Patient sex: M
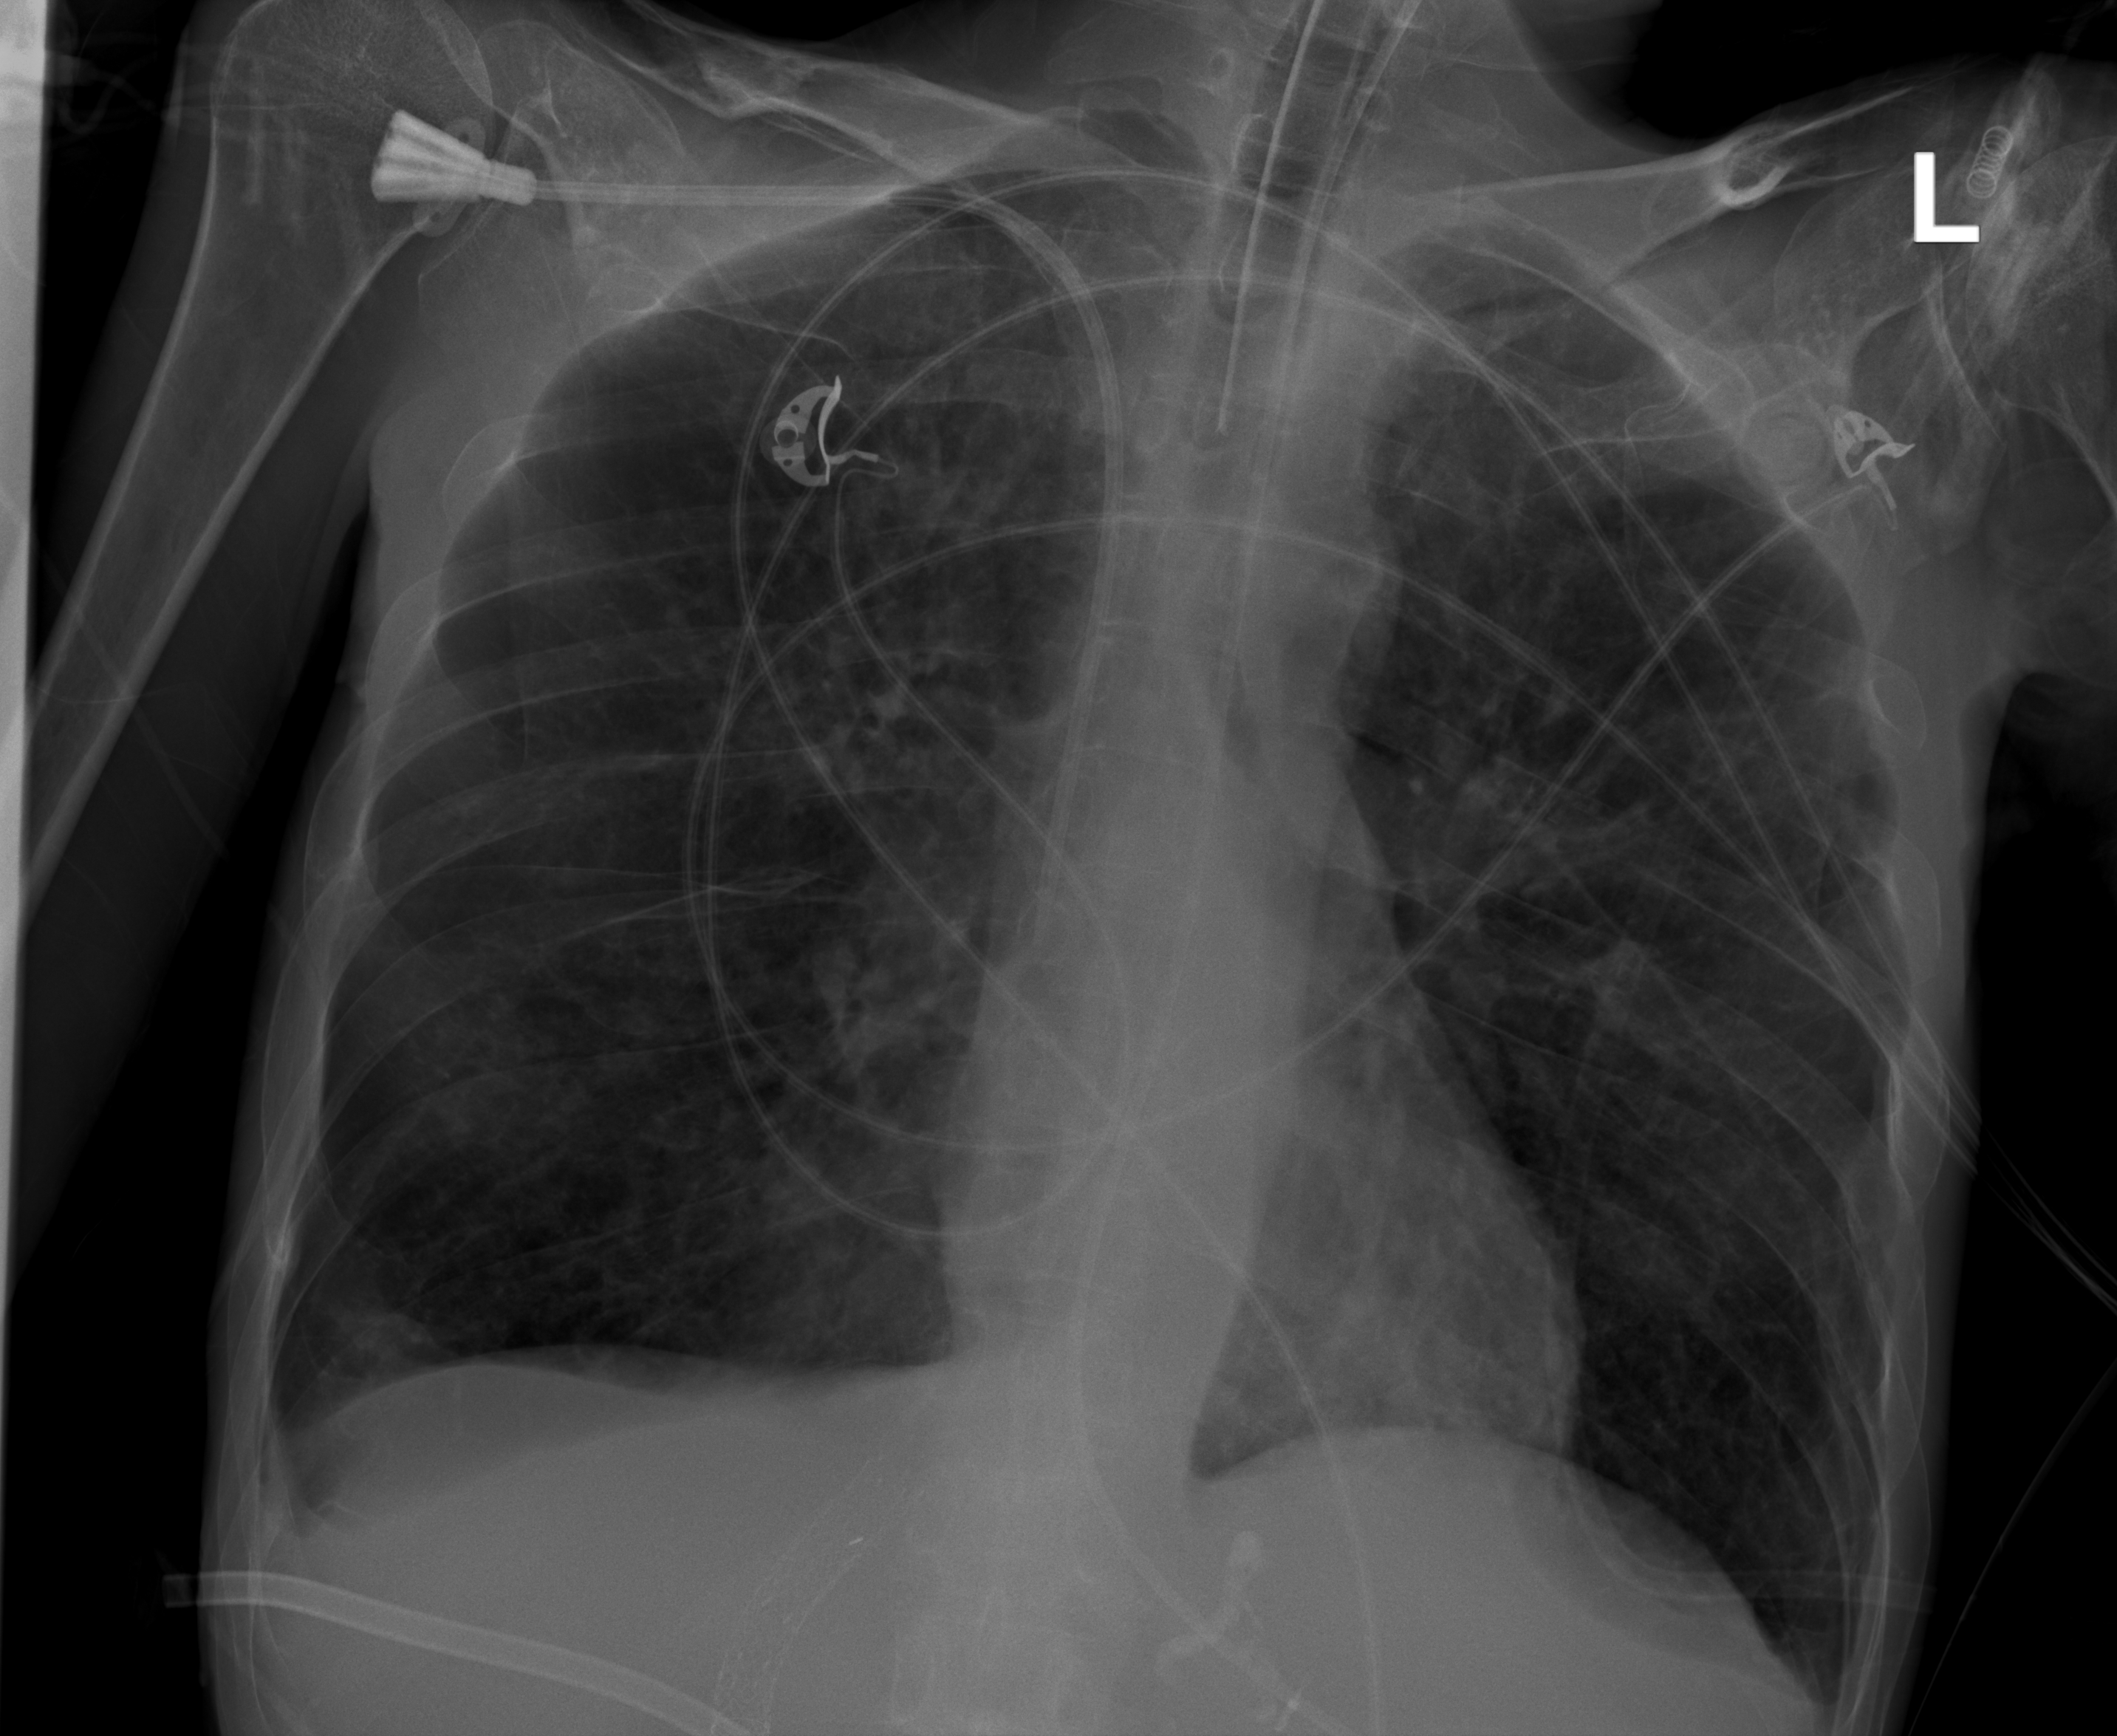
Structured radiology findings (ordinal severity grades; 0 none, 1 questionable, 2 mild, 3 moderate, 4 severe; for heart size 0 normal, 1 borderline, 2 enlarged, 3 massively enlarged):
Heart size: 0
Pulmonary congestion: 0
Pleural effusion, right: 2
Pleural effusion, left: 2
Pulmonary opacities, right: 2
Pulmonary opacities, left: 0
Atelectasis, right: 2
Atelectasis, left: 0